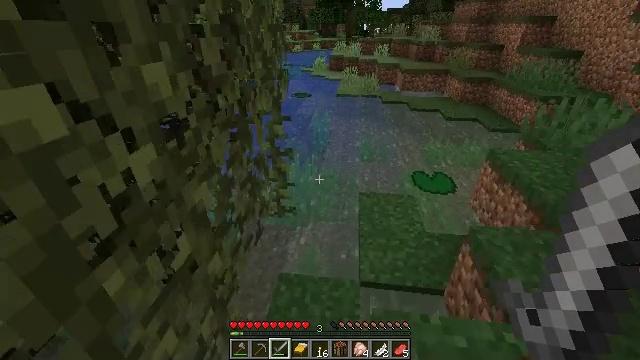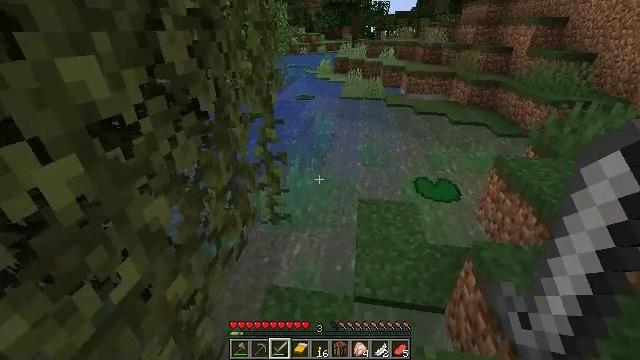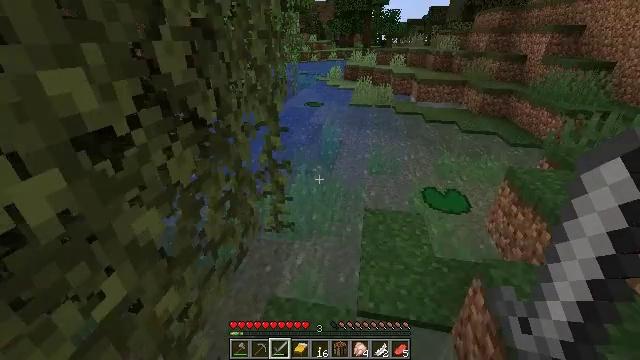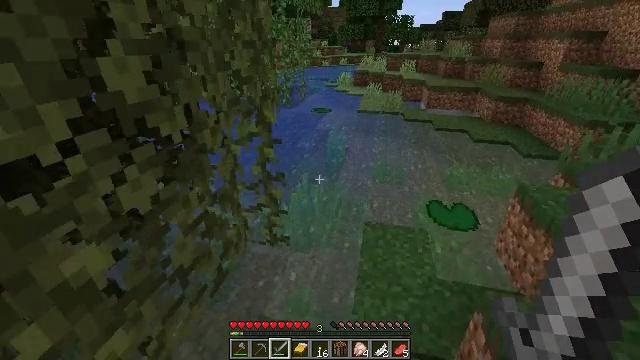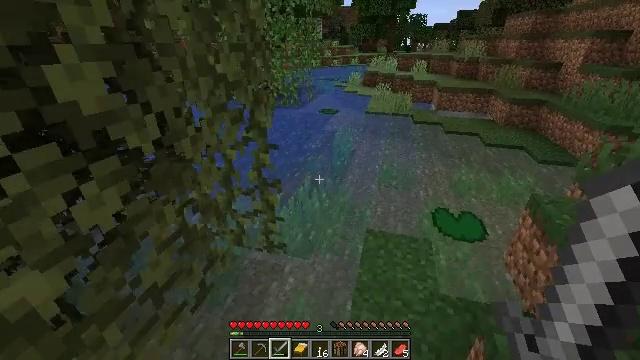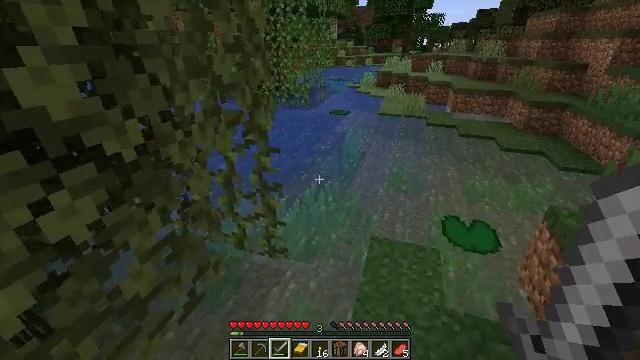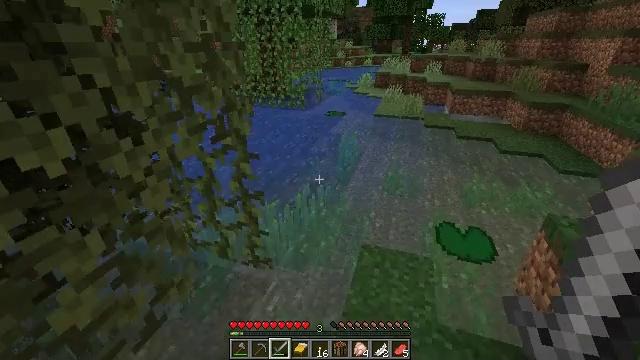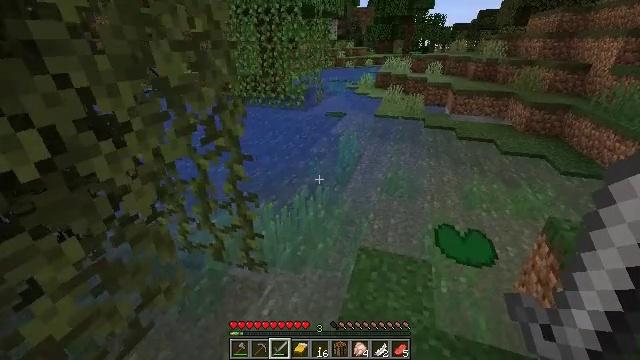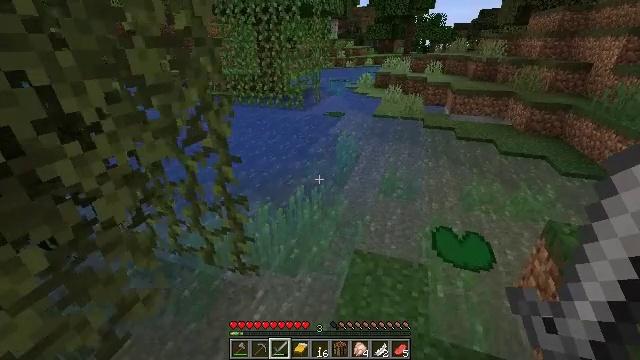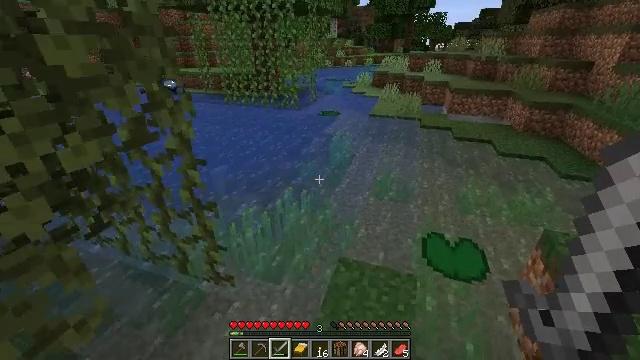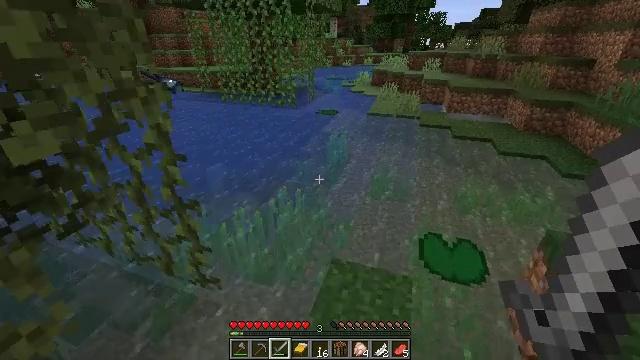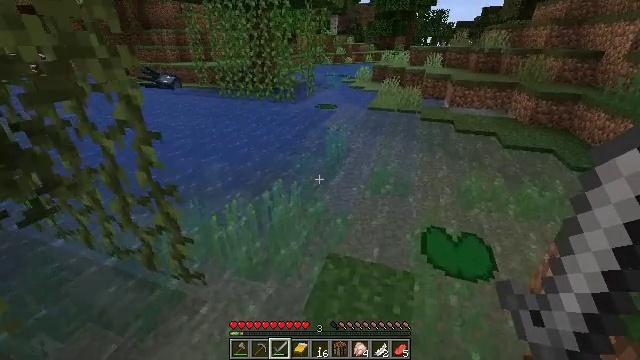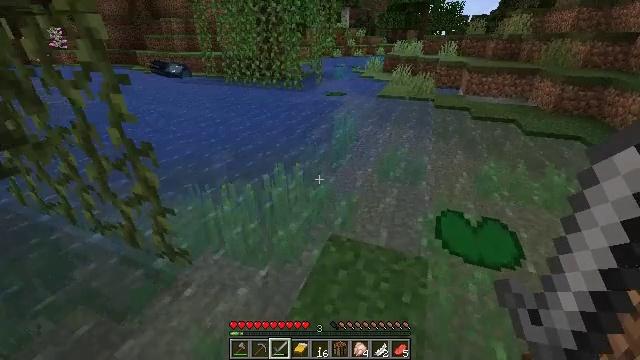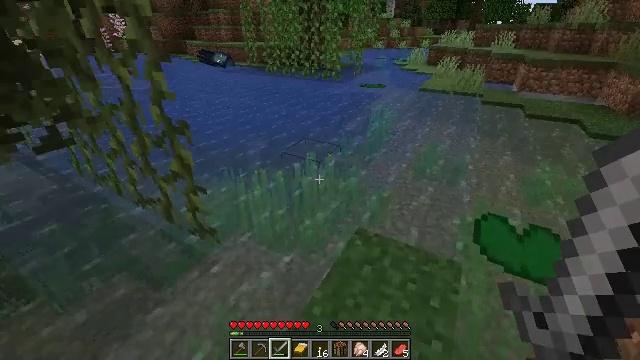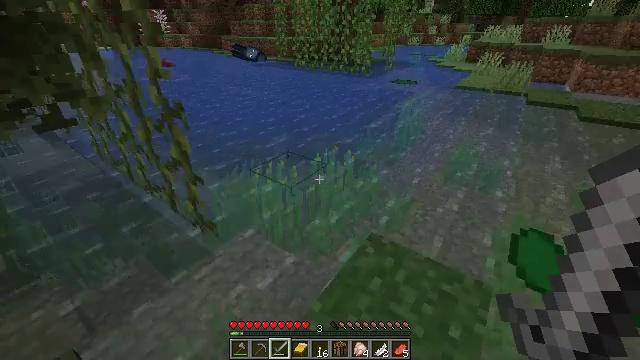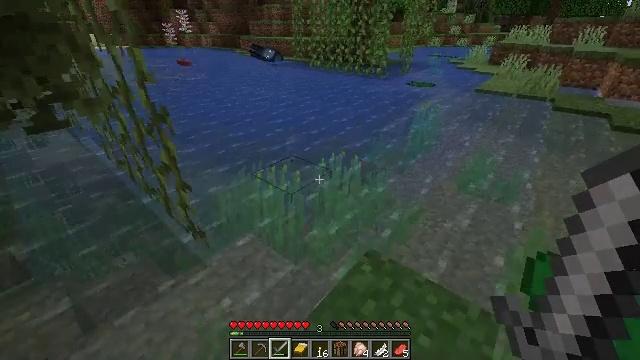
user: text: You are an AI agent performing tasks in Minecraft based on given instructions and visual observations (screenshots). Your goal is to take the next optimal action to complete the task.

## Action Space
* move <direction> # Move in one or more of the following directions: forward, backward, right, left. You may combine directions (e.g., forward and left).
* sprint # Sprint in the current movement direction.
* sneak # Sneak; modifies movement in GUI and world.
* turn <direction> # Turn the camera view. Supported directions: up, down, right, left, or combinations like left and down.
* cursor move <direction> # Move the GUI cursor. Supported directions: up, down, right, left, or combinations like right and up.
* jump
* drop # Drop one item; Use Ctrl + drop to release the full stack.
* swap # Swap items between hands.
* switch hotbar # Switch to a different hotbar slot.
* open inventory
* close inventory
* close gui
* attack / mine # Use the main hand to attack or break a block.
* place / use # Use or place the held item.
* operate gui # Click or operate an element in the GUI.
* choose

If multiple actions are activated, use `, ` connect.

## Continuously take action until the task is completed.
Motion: motion action
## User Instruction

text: Hunt animals.
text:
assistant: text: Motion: move forward and move right, turn left
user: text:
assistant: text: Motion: move forward and move right, turn left and up
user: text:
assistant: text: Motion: move forward and move right, turn left and up
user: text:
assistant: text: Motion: move forward and move right, turn left
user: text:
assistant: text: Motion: move forward and move right, turn left
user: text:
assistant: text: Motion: move forward and move right
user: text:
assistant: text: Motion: move forward and move right
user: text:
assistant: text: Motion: move forward and move right
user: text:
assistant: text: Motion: move forward and move right
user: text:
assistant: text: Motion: move forward and move right
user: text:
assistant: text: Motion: move forward and move right
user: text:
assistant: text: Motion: move forward and move right, turn left
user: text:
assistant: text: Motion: move forward and move right, turn left and down
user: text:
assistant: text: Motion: move forward and move right, turn left
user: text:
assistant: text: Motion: move forward and move right, turn left
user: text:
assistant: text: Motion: move forward and move right, turn left
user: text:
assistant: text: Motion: move forward, turn left
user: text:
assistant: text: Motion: move forward, turn left
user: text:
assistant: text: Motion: move forward
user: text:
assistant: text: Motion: move forward
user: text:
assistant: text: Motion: move forward
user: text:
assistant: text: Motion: move forward
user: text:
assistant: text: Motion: move forward
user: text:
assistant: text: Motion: move forward
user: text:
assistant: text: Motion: move forward, turn left
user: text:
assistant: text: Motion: move forward
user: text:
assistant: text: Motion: move forward, turn left
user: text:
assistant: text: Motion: move forward, turn left
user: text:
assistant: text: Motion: move forward
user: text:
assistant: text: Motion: move forward